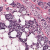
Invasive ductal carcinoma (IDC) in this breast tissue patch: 0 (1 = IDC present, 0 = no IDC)